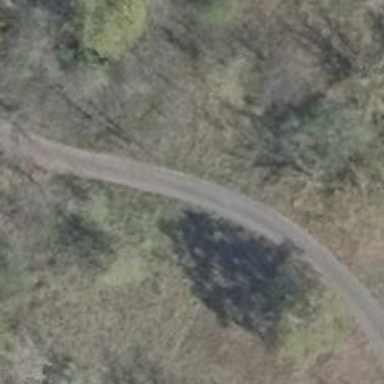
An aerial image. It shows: Paved service road.